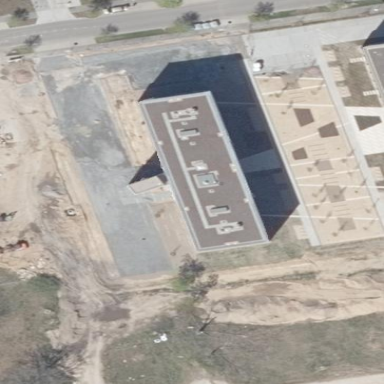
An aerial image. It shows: Office building.